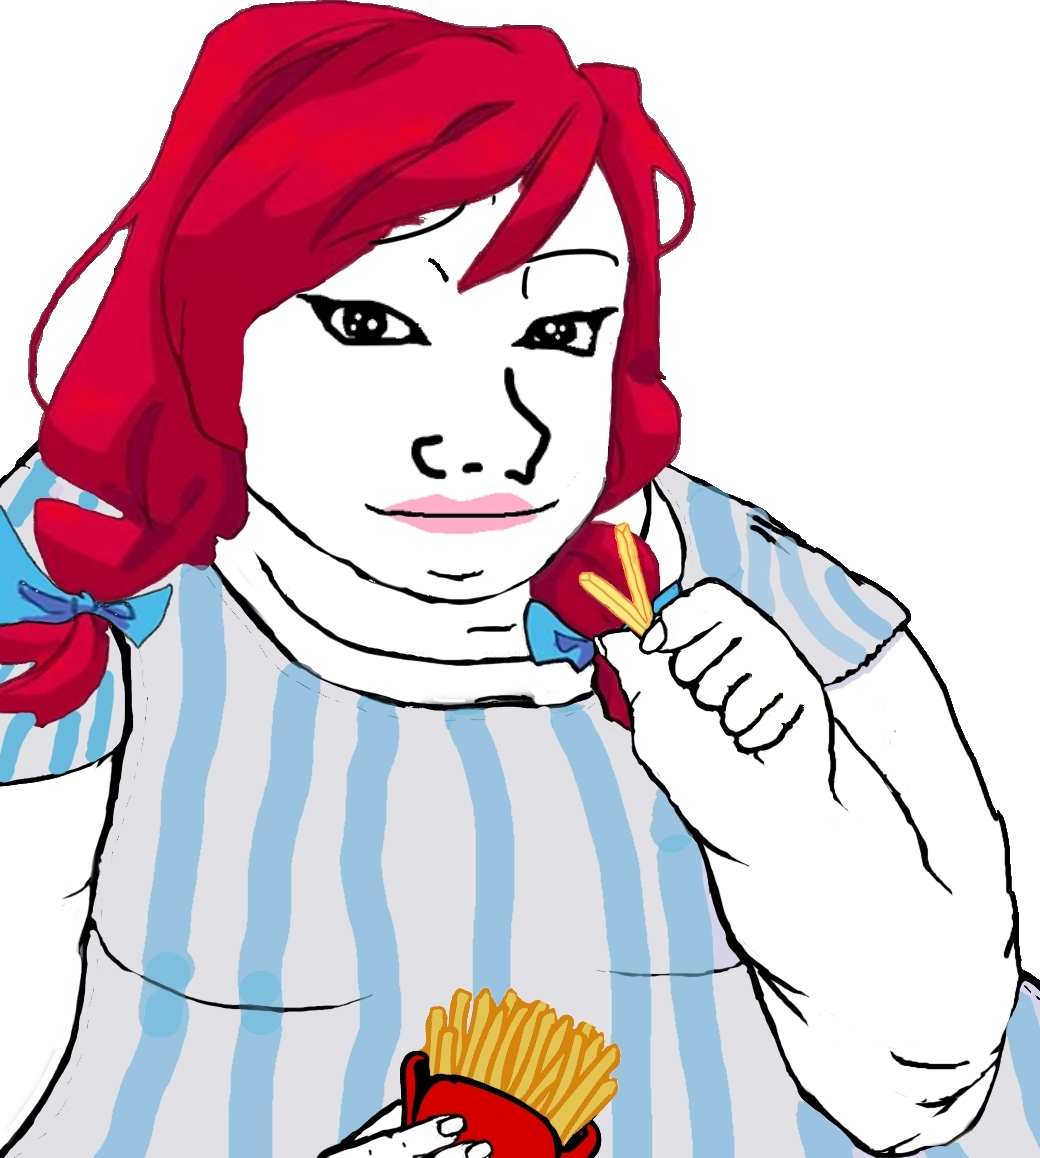
Label: 5_Blobjak